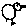
Label: bird